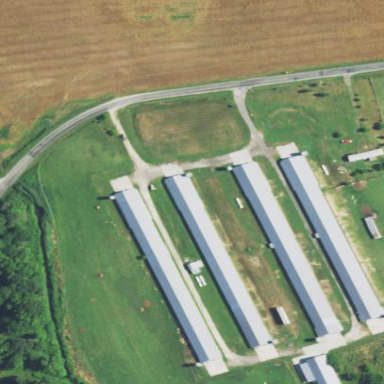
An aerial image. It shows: Farm auxiliary building.